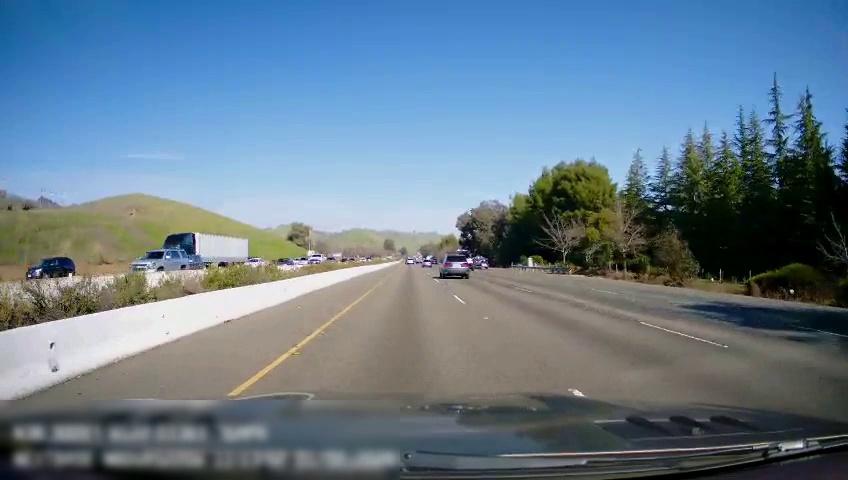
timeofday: Day
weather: Sunny
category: Drivable Space
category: Vehicles | Truck
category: Vehicles | Truck
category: Vehicles | SUV
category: Vehicles | Car
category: Vehicles | Car
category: Vehicles | Car
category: Vehicles | Car
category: Vehicles | Truck
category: Vehicles | Other LV
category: Vehicles | Other LV
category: Vehicles | SUV
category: Vehicles | SUV
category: Lanes | Current Lane
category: Lanes | Current Lane
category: Lanes | Alternate Lane
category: Lanes | Alternate Lane